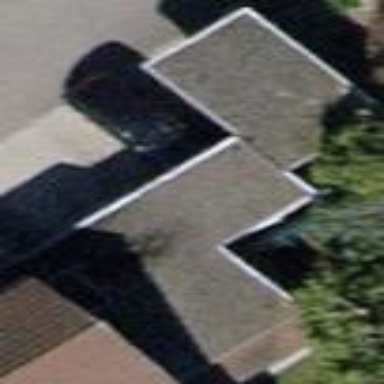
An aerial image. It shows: Part of building with gray roof.